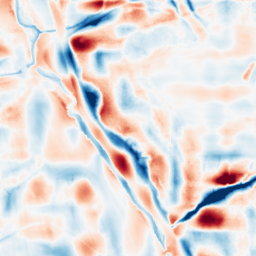
Category: wavelet
Decomposition family: wavelet_dwt
Decomposition parameters: wavelet: sym4
level: 5
Upsampling method: linear_exact
Upsampling parameters: scale: 2
Upsampling scale: 2